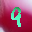
Label: 9